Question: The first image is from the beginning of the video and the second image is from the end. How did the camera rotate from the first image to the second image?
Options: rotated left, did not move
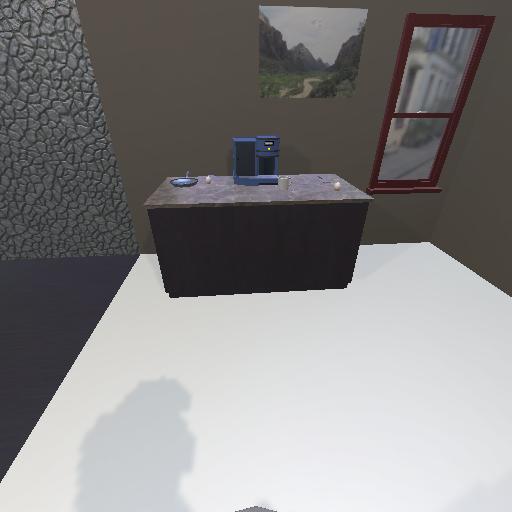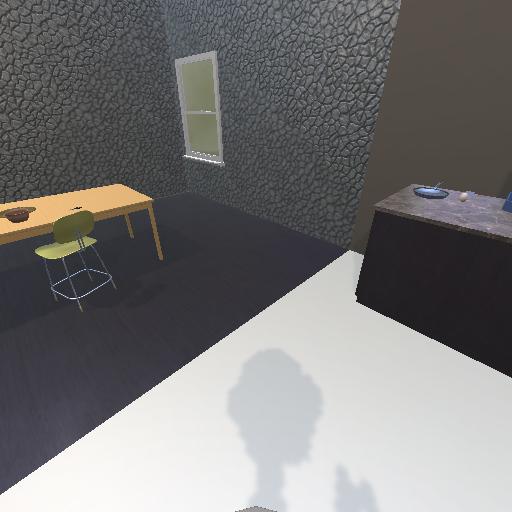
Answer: rotated left